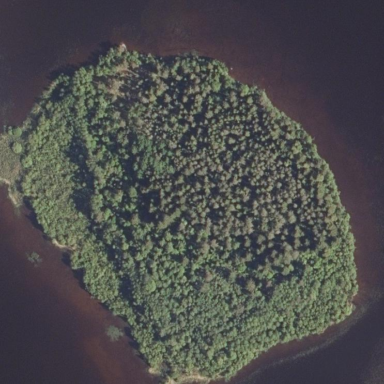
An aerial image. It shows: Islet covered in needle-leaved woodland.